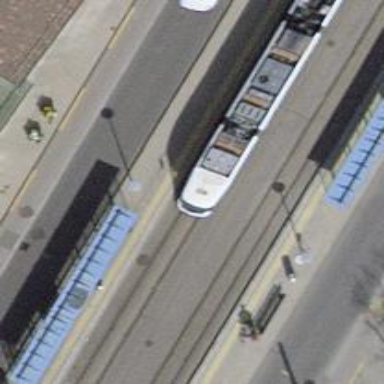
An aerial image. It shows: Tram stop with public transport stop position.